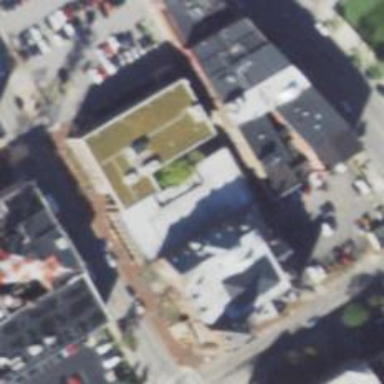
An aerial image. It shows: Town hall.